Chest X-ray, AP view. Patient: 40 years old, sex M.
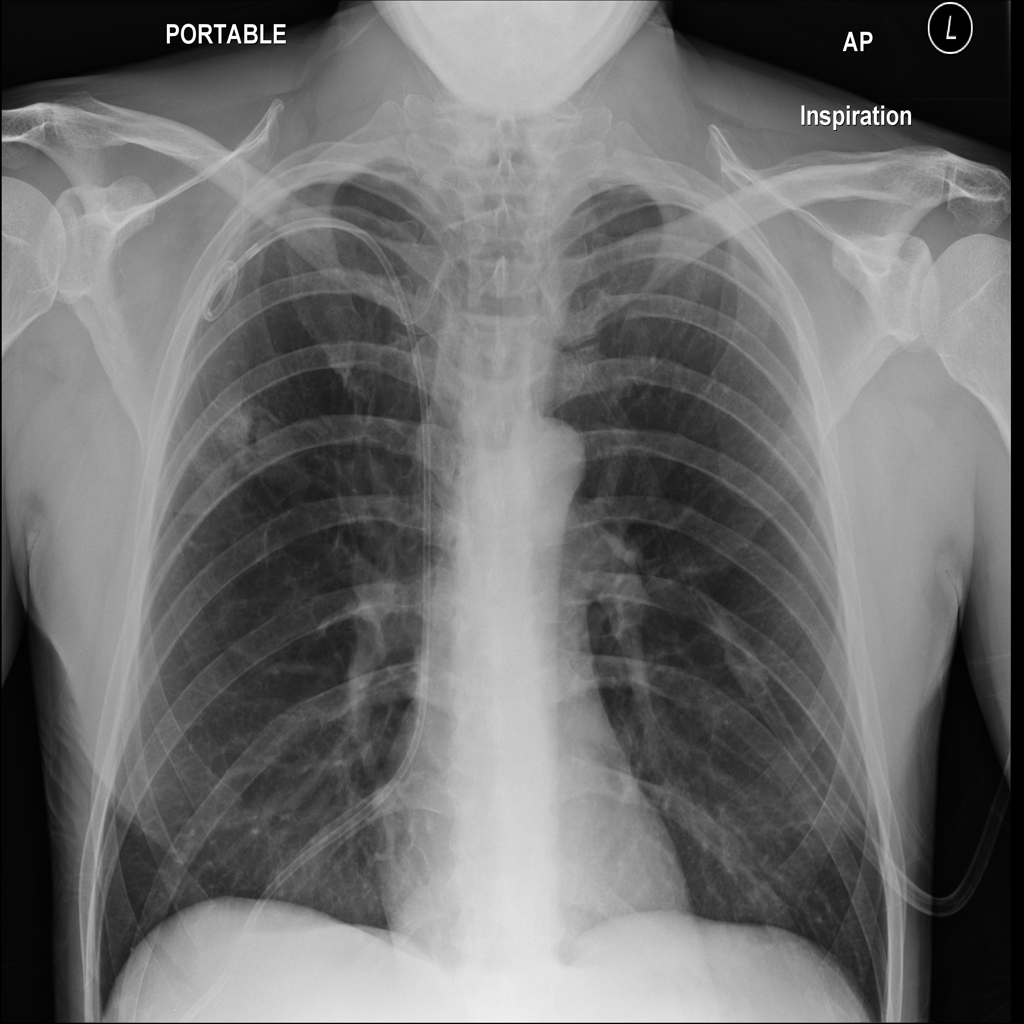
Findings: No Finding